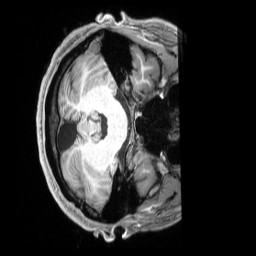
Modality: T1w
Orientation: axial
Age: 28
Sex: male
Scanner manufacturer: siemens
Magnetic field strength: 3 T
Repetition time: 2.3 s
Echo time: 0.00229 s